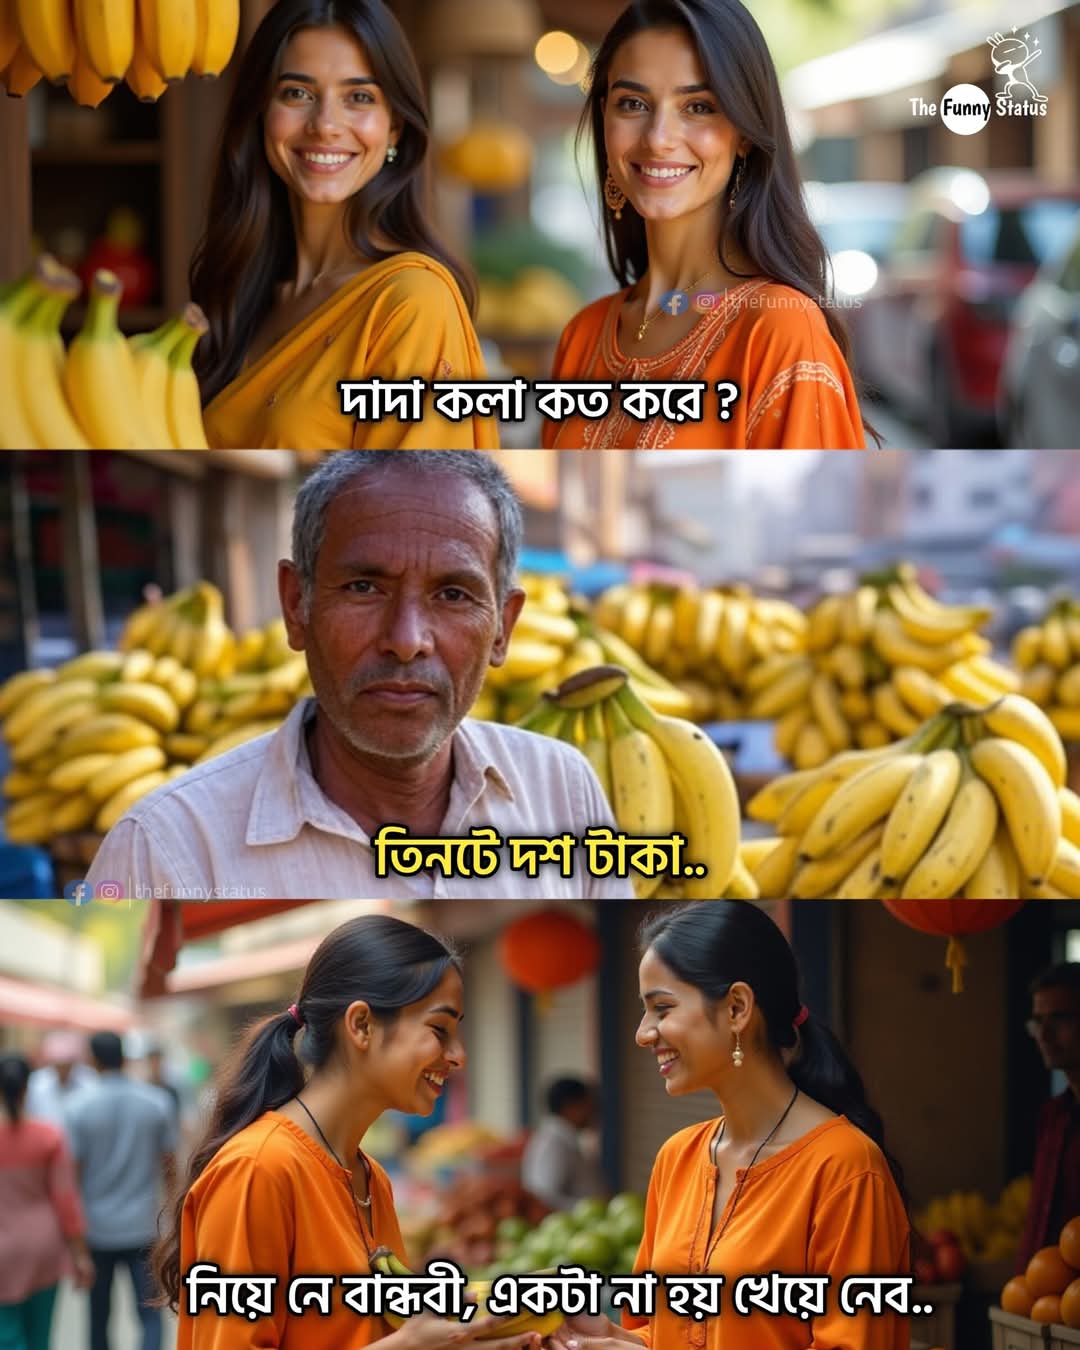
Text: দাদা কলা কত করে?
তিনটে দশ টাকা..
নিয়ে নে বান্ধবী, একটা না হয় খেয়ে নেব..
Label: Non Hate